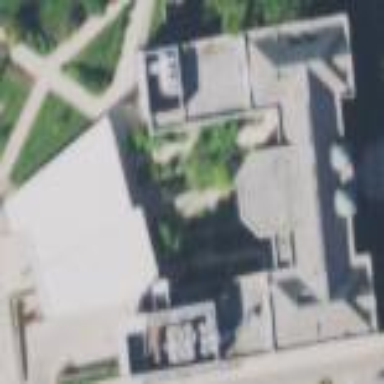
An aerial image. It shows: View of university building.